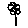
Label: flower